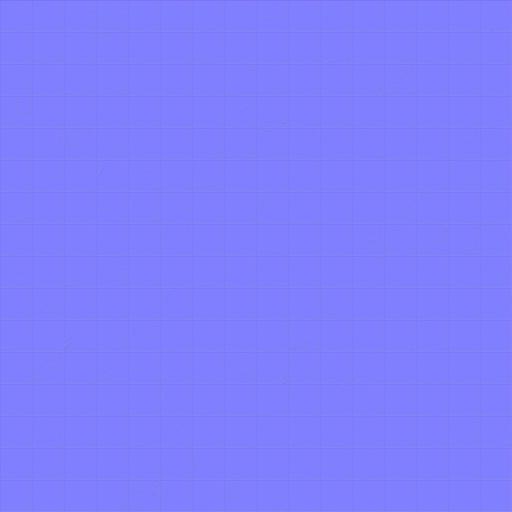
checker marble tiled tiles tiling